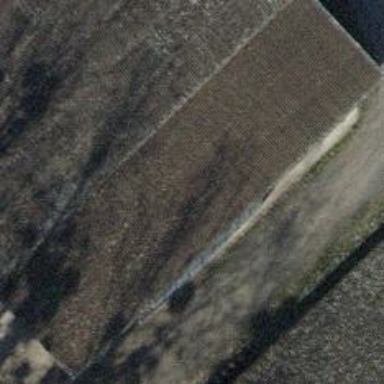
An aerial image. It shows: View of roof of building.